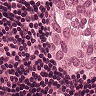
Metastatic tissue present: yes